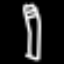
Label: pencil